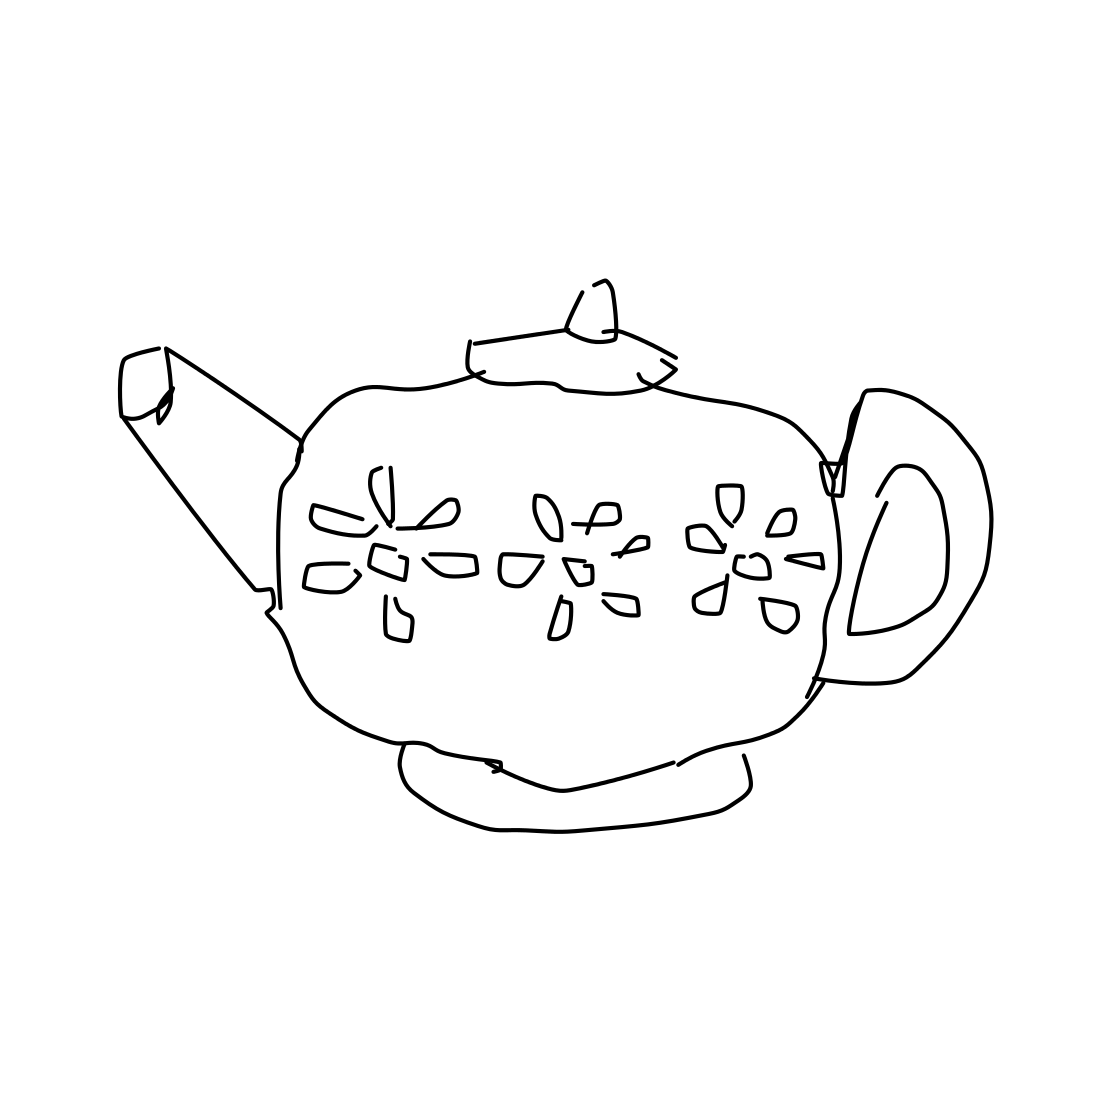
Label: teapot